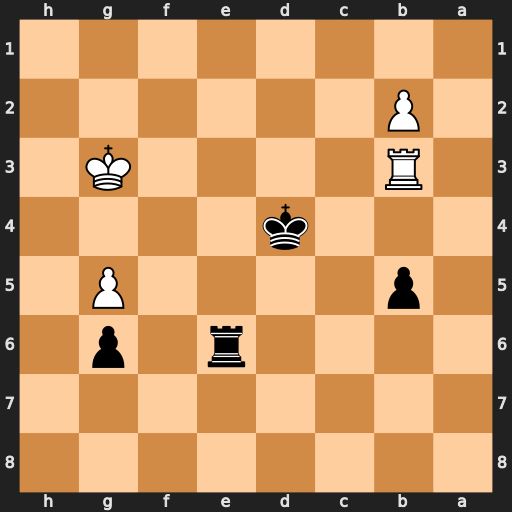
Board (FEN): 8/8/4r1p1/1p4P1/3k4/1R4K1/1P6/8
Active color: b
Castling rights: -
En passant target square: -
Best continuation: Re3+ Rxe3 Kxe3